Question: I am going by <URL> to develop an application for my documents that I have ingested in the database.
What I am not able to understand is that though the Search box performs autocomplete, but it doesnot do that for elements..i.e if I type Cha...then it should start suggesting all names starting with Cha..sucha as Charles, Charley etc.
As shown in figure: I can write Decade(which will get autocompleted..) and select one among 1920s..1930s..etc.
But I dont want to specify Field name as such.I just want to type actor name and it should provide auto suggest on that...
I have looked for it in the documentation where it says that function can do this; but I am new to xquery etc and dont know how to proceed...
Do I need to modify this function or add something to it?How?
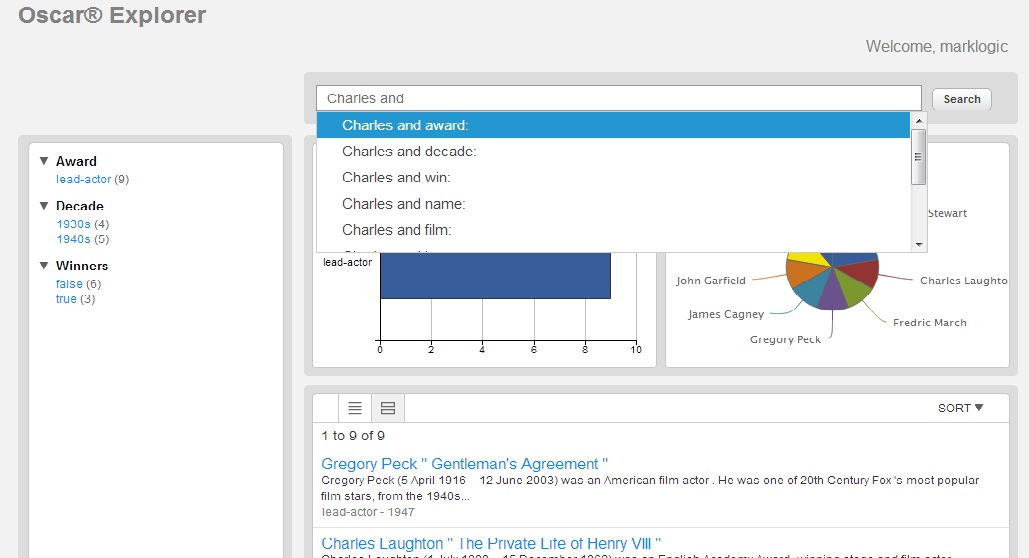
Answer: If you enter a search term, then autocomplete works on words and phrases from the index. If you prepend a search field keyword, then the autocomplete limits to that.
I don't know the search field keywords by name, but I'd guess they are award:, decade: and winners:. So, if you type in decade:, then autocomplete should come up with decades only.
--edit--
Based on your comment, it sounds you want to change the source for autocomplete if you don't specify a specific search field. That is very easy. If you start the wizard to create an , that option is on the first screen. You can also revisit that same wizard from the after creation to apply changes.
Just open that wizard, go to the Search step, and look for a button ''. In the middle of the overlay screen there should be a caption called '', and below a drop-down to specify the Default Source, which is the source for autocompletion when you don't prefix your search term. Change that to 'name' if you want unprefixed terms to autocomplete against actor names..
HTH!